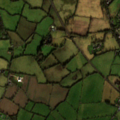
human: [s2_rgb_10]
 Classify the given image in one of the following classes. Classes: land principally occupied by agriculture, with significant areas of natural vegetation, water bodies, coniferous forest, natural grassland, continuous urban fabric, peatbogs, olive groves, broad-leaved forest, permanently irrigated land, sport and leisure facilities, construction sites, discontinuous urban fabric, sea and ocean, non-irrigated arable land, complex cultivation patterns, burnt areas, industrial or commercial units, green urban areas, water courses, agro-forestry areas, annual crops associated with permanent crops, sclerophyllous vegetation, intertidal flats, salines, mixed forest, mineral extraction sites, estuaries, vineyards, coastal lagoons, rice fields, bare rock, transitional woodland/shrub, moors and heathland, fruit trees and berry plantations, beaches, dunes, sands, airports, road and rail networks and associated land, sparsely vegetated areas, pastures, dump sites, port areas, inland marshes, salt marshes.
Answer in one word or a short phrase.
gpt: discontinuous urban fabric, pastures